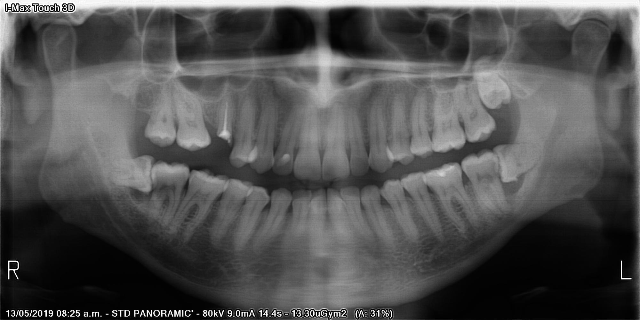
adult